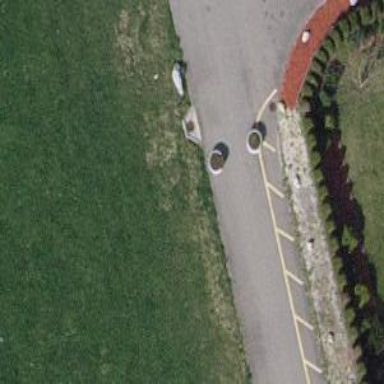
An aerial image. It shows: Cycle barrier.